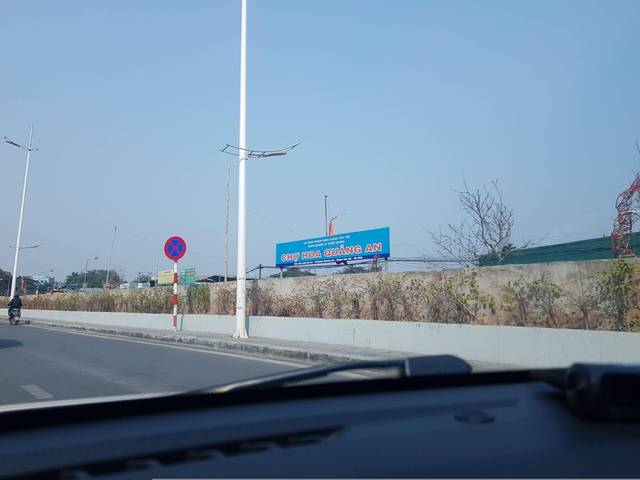
Region: Vietnam
Coordinates: 21.067, 105.827